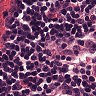
Metastatic tissue present: no